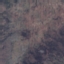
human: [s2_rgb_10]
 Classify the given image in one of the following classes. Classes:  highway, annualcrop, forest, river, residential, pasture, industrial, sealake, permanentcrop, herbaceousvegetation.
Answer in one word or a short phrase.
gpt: HerbaceousVegetation